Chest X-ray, AP view. Patient: 58 years old, sex F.
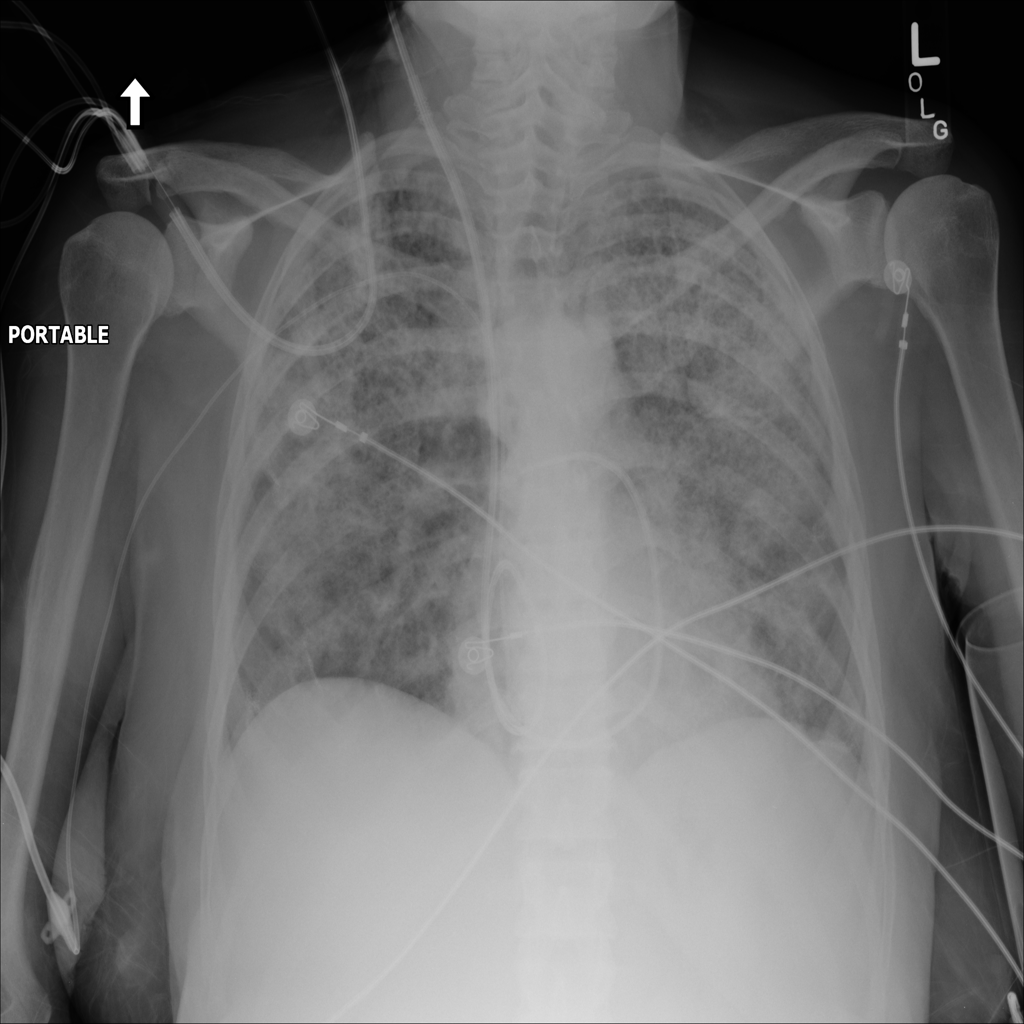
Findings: Edema, Pneumonia